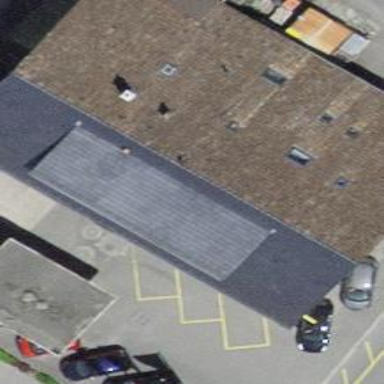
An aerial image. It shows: Car shop.